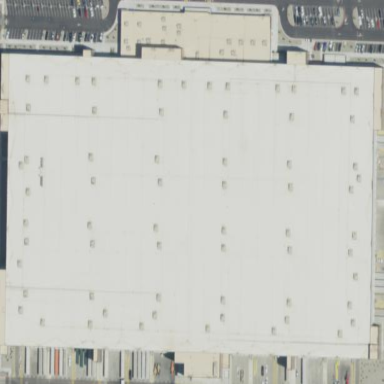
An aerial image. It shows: Warehouse that also serves as post depot.